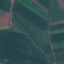
Land use / land cover: AnnualCrop